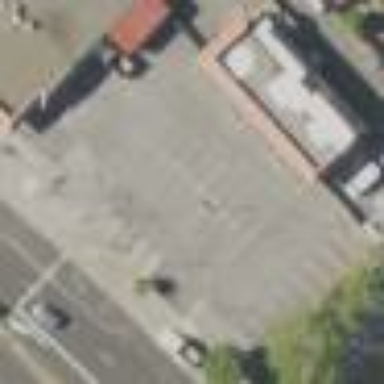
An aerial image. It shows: Parking space is available.